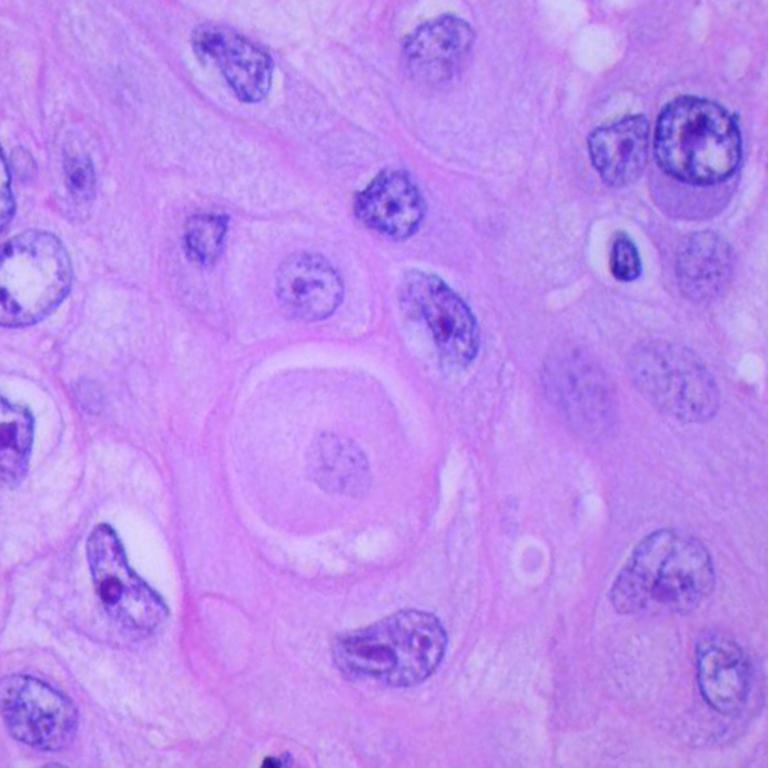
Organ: lung
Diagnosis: squamous carcinomas